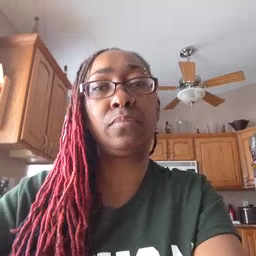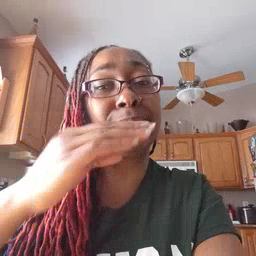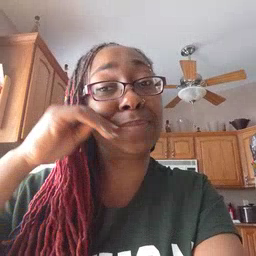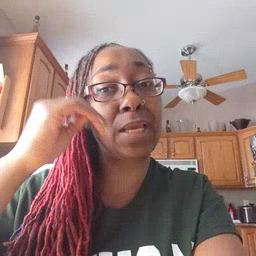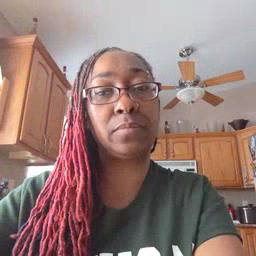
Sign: smile